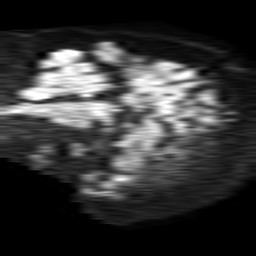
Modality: TRACE
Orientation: sagittal
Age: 72
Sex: female
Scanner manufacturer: philips
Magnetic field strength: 1.5 T
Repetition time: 4.6 s
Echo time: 0.08631 s